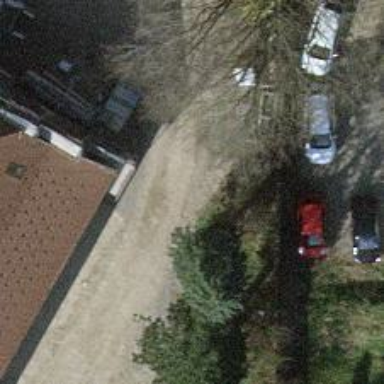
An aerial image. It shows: Compacted driveway that serves as service road.